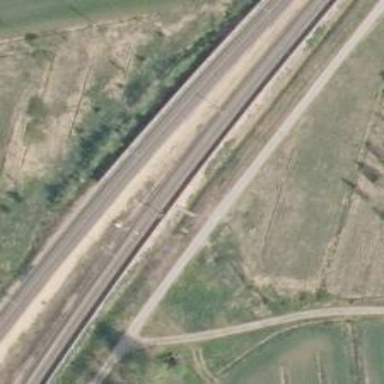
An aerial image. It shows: Railway signal.